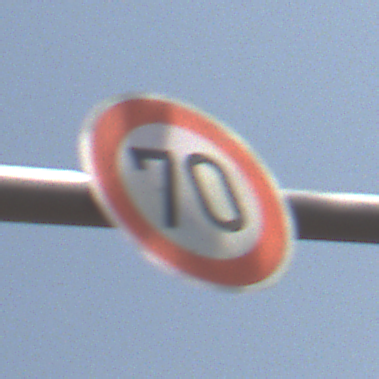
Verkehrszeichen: Geschwindigkeit70
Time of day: MorningAfternoon
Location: Outdoor (Nature)
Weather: PartlyCloudy
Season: NotSpecified
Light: Natural